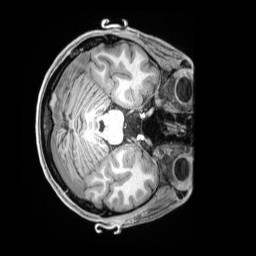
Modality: T1w
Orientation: axial
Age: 25
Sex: female
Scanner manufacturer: siemens
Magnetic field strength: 3 T
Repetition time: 2.4 s
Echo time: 0.00226 s